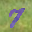
Label: 7